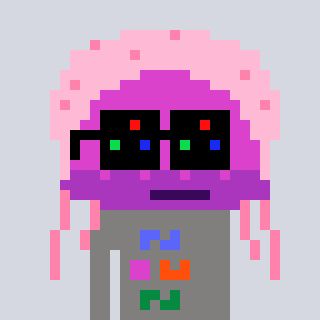
a pixel art character with square black sunglasses, a jellyfish-shaped head and a bluegrey-colored body on a cool background